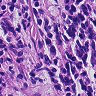
Metastatic tissue present: yes